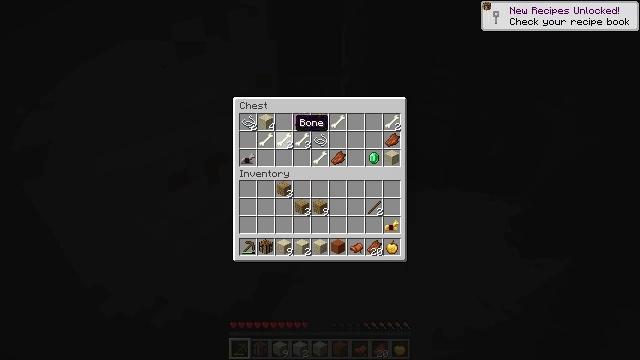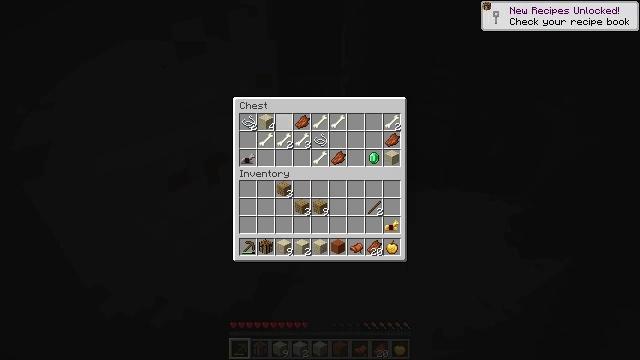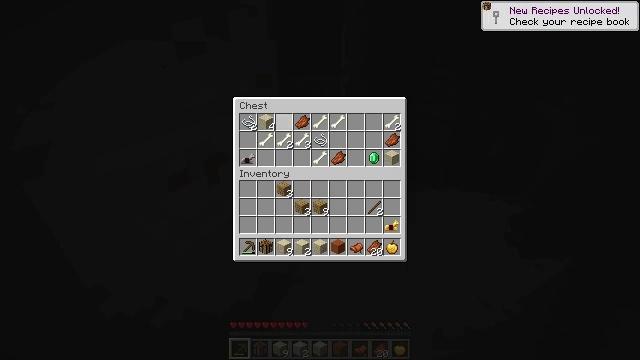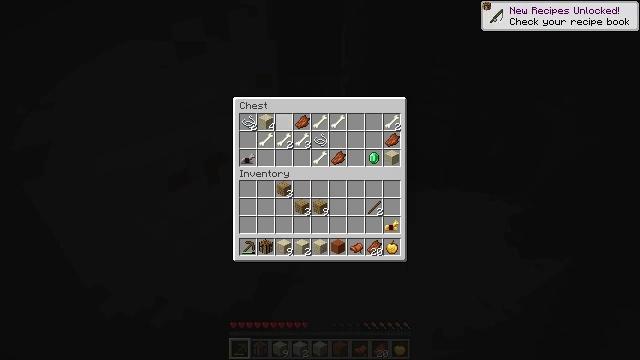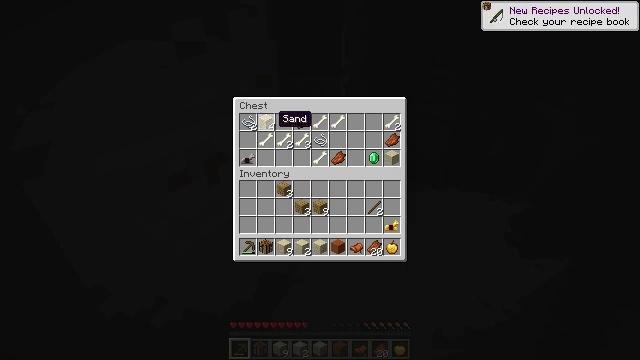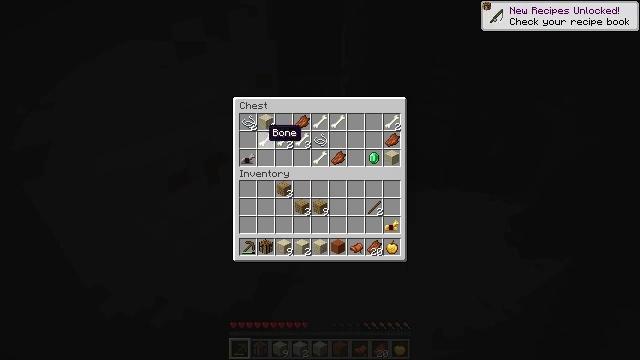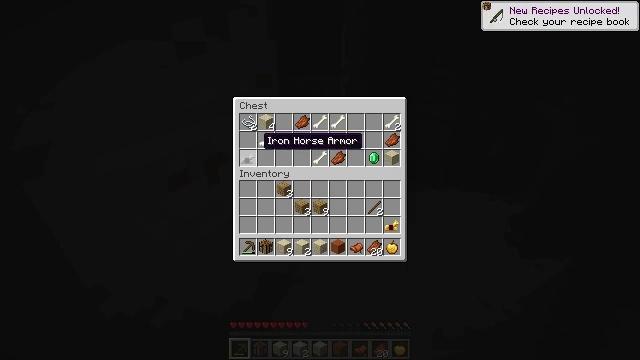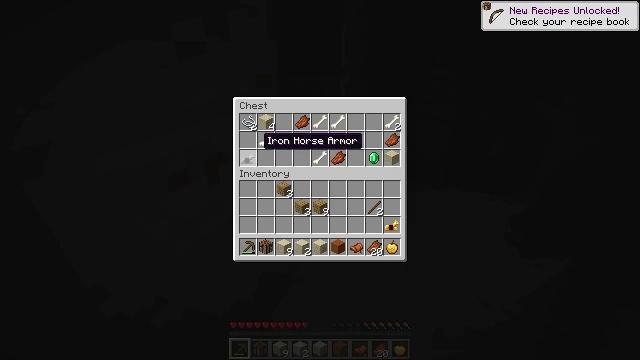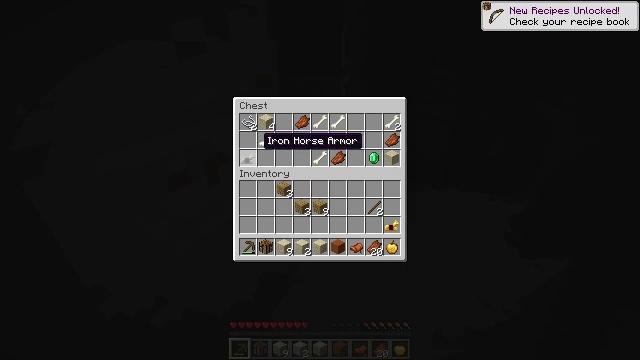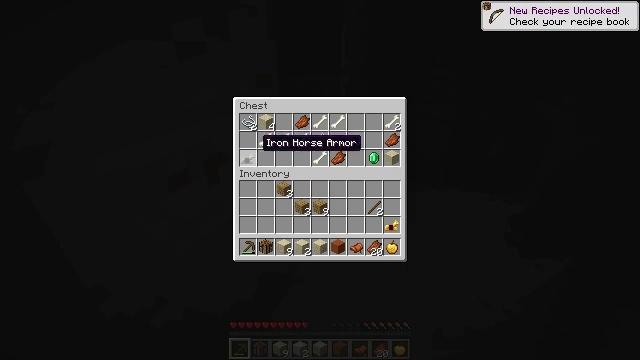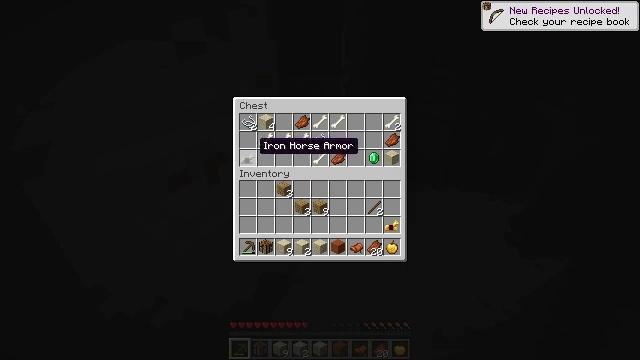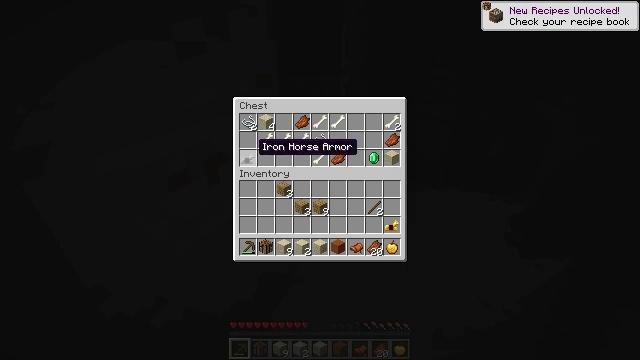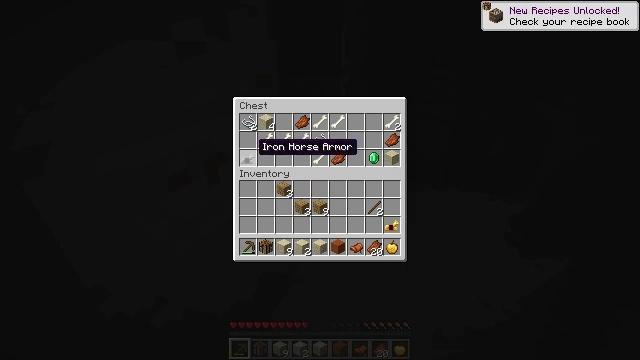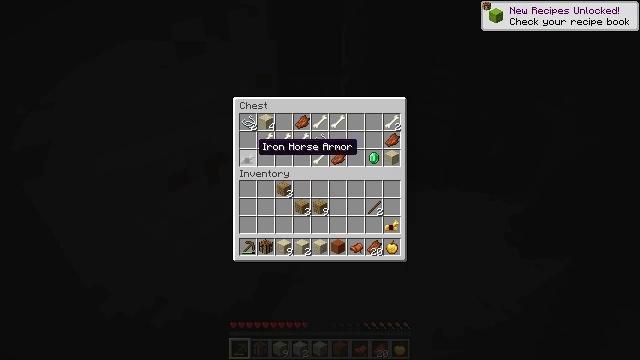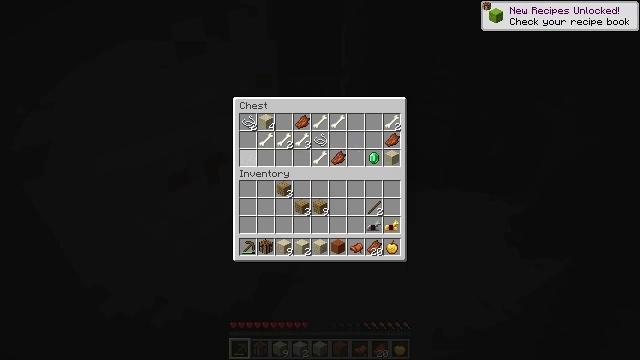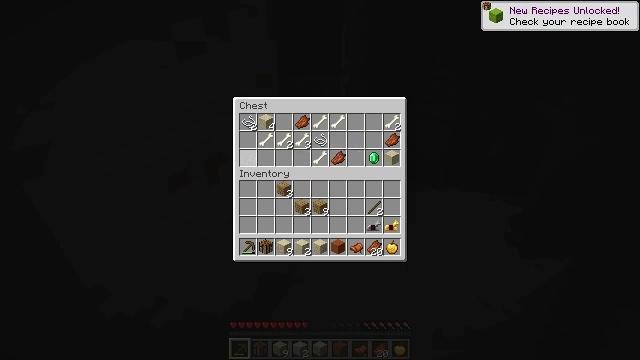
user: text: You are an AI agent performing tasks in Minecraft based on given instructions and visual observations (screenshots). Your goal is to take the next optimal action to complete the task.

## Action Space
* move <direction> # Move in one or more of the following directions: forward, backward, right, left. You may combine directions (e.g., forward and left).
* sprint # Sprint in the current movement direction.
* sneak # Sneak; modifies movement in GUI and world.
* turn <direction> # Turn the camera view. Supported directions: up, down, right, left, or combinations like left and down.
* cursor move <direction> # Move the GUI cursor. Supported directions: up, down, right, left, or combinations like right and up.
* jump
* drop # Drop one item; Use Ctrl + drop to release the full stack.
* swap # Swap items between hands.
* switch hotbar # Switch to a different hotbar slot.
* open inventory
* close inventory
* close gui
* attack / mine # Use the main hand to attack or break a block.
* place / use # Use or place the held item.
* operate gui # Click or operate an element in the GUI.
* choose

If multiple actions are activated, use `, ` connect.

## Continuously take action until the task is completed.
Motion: motion action
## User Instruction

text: Mine a chest to move it.
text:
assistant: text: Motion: sneak
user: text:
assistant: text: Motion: sneak
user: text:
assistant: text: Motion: sneak
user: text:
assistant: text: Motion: sneak, cursor move left
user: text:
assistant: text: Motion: sneak, cursor move left and down
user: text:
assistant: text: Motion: sneak, cursor move down
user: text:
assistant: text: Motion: sneak
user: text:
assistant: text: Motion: sneak
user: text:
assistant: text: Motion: sneak
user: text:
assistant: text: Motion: sneak
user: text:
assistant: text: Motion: sneak
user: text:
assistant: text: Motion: sneak
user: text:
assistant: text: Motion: sneak
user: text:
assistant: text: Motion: sneak
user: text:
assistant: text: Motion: sneak
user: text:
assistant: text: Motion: sneak, operate gui
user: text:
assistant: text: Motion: sneak, operate gui
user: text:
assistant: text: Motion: sneak, cursor move right
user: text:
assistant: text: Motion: sneak, cursor move right
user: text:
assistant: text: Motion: sneak, cursor move right
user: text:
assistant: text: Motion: sneak, cursor move right
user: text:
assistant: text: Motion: sneak
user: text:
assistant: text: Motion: sneak
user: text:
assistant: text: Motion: sneak, cursor move right
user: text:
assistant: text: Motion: sneak
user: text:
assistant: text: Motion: sneak
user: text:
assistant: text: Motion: sneak
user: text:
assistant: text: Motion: sneak, operate gui
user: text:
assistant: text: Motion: sneak, operate gui
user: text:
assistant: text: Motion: sneak